Field crop: maize
Growth stage: 1
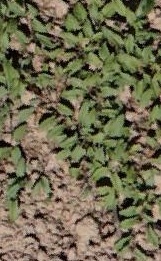
Species: convolvulus